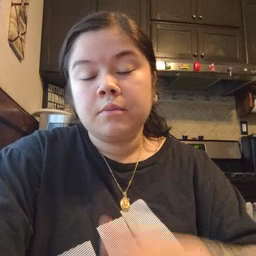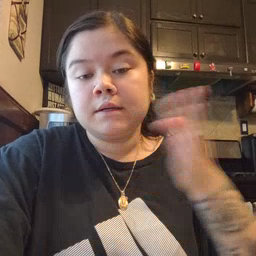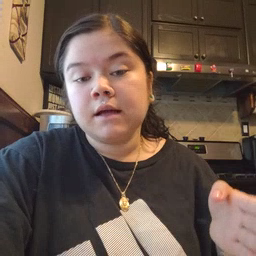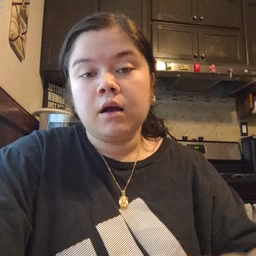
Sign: beside